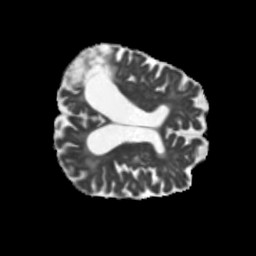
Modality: MD
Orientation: axial
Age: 66
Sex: female
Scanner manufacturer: siemens
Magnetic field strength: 3 T
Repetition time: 5.25 s
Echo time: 0.08 s